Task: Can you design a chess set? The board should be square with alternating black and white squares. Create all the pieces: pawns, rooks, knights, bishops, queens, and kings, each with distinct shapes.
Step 3994:
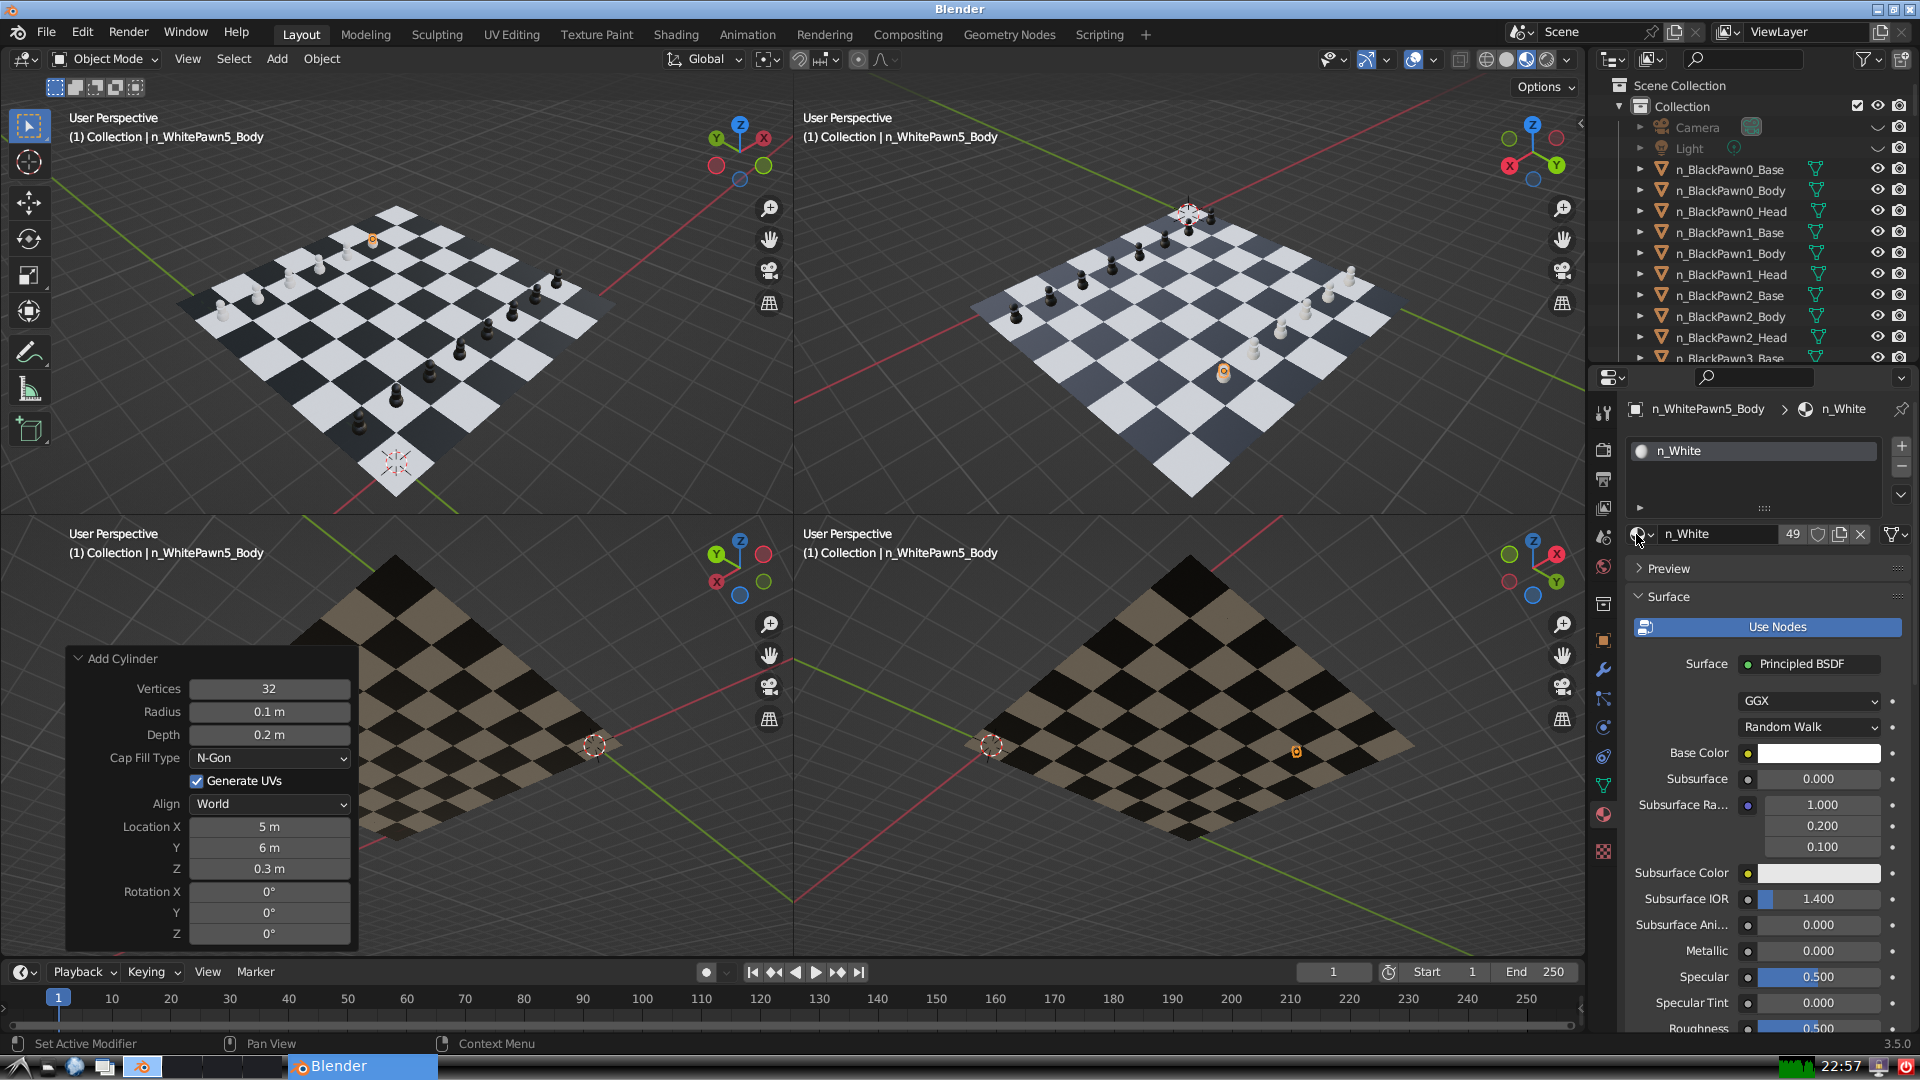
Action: {"mouse_move": [278, 58]}